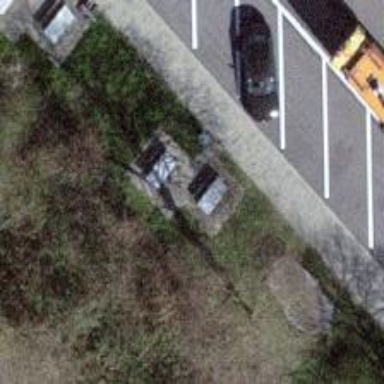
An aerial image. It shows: Picnic table located in leisure land area.